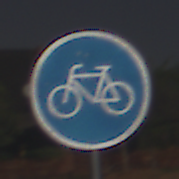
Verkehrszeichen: Radweg
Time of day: Night
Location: Outdoor (Nature)
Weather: Clear
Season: NotSpecified
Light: Natural